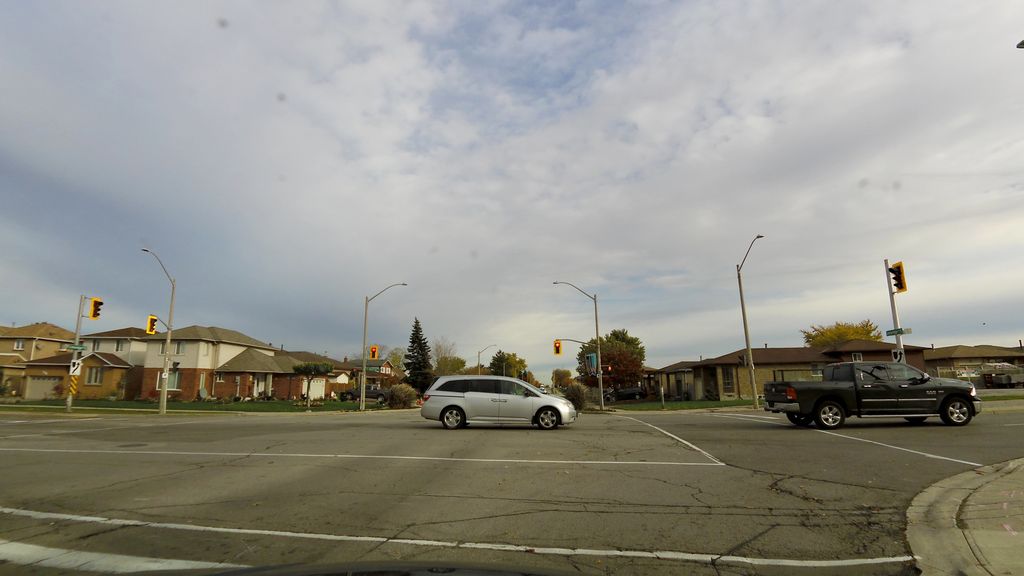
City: hamilton